Question: I have been testing this app on simulators and my test Android phone but some people are seeing the navigation drawer below go above the actionbar to the top cutting off two menu items. Does anyone know what I should look for on how to fix this since I cant replicate it myself? I was able to replicate this in version 4.4.2 but not anything below it in the simulator.

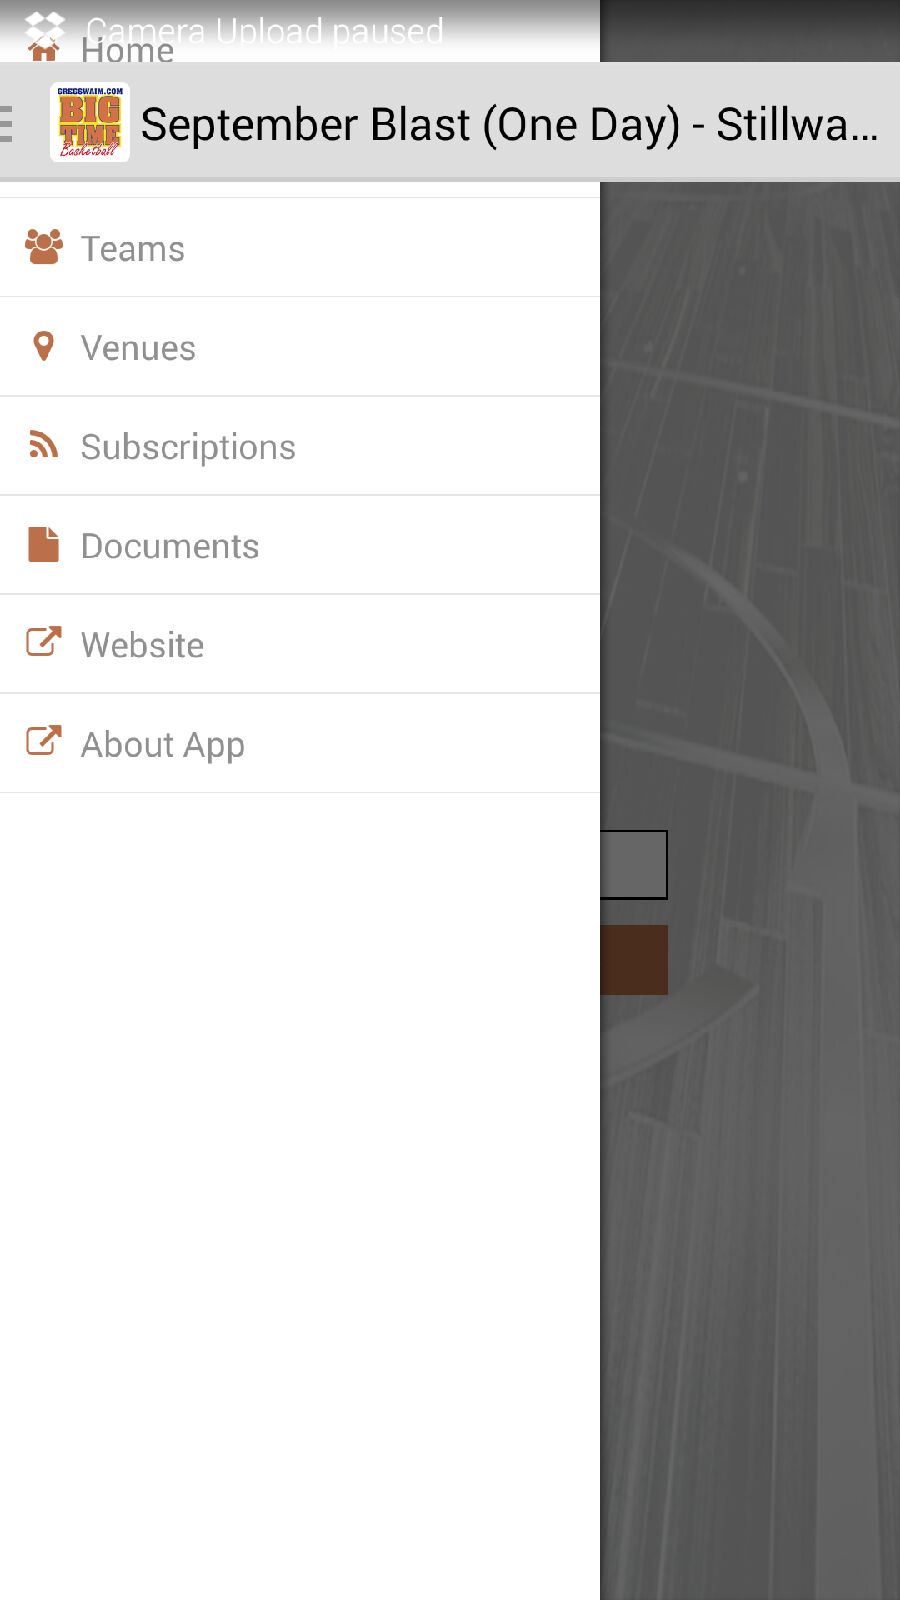
Answer: Looks like adding this to my theme
'''
<item name="windowActionBarOverlay">true</item>
'''
and removing this from my onCreate worked
'''
if (Build.VERSION.SDK_INT >= Build.VERSION_CODES.KITKAT) {
Window w = getWindow();
w.setFlags(WindowManager.LayoutParams.FLAG_TRANSLUCENT_NAVIGATION, WindowManager.LayoutParams.FLAG_TRANSLUCENT_NAVIGATION);
w.setFlags(WindowManager.LayoutParams.FLAG_TRANSLUCENT_STATUS, WindowManager.LayoutParams.FLAG_TRANSLUCENT_STATUS);
}
'''